Modality: CBCT
Slice 39 of 96
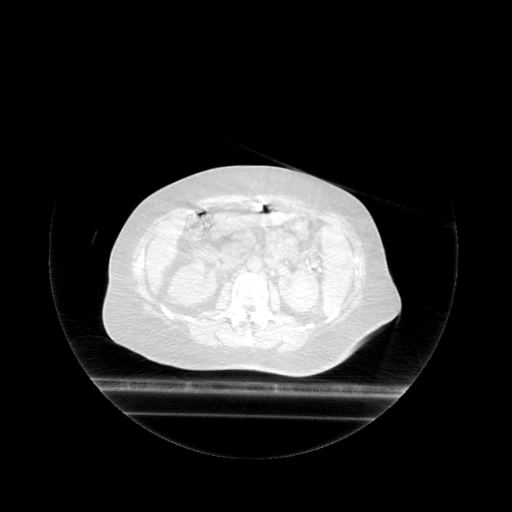